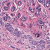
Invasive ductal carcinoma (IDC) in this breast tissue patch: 1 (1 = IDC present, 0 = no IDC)